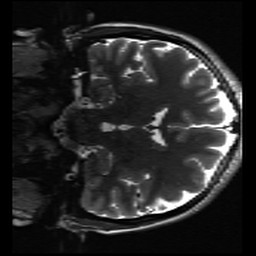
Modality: inplaneT2
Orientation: coronal